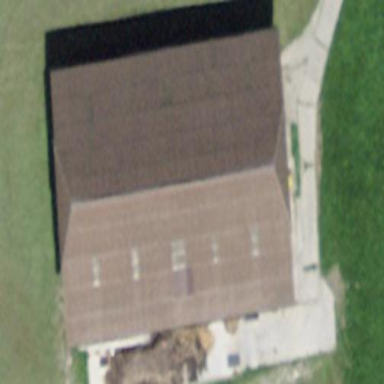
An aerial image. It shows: Barn.